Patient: sex M, age 73
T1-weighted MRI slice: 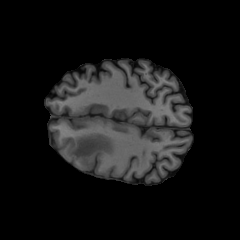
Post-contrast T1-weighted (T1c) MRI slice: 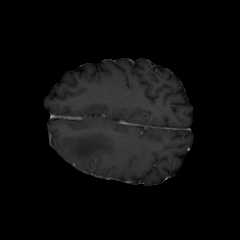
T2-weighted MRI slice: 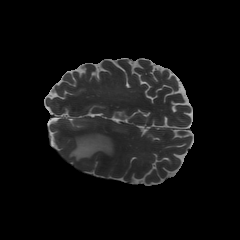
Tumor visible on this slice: yes
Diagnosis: Glioblastoma, IDH-wildtype
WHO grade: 4